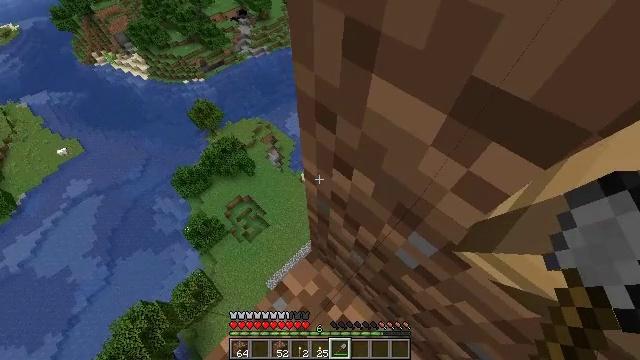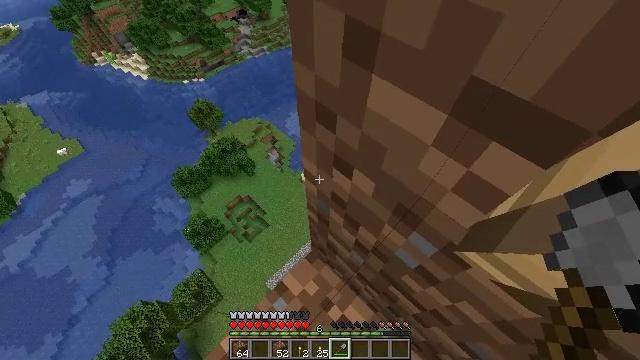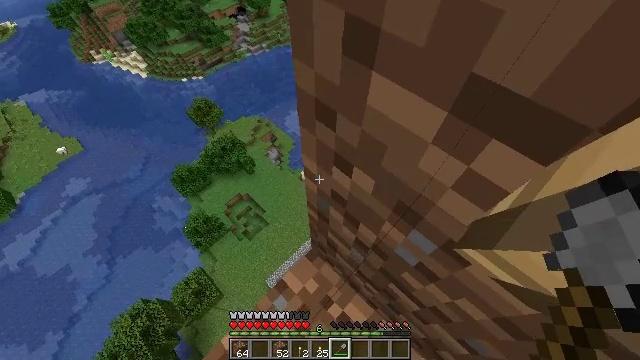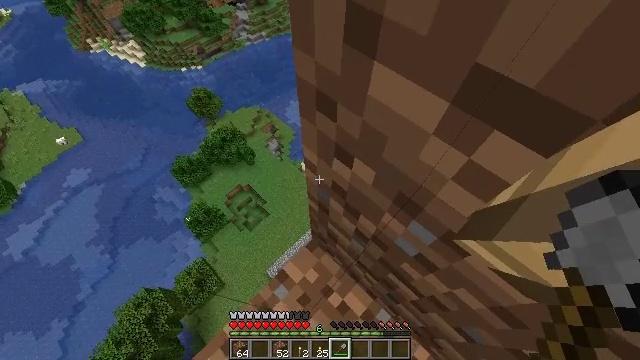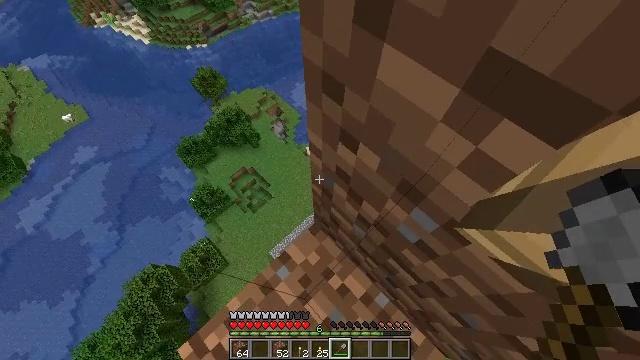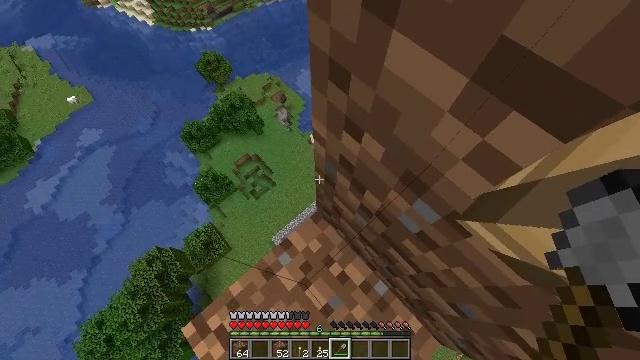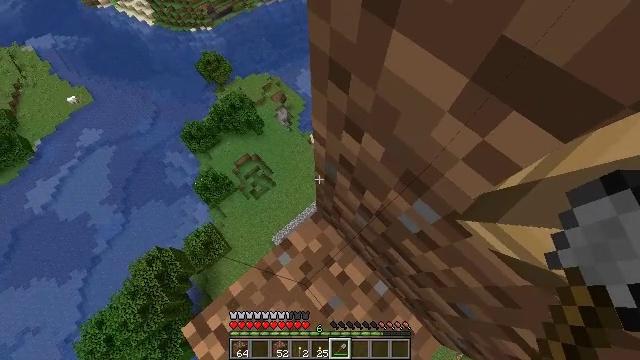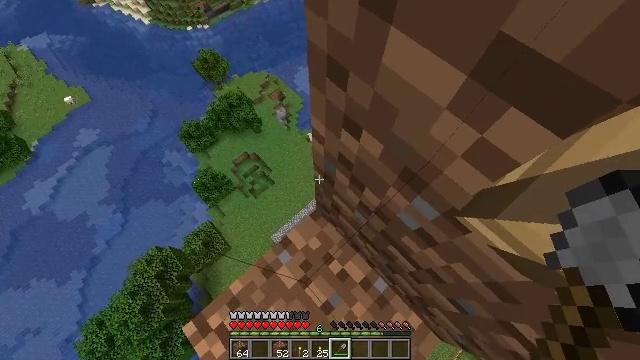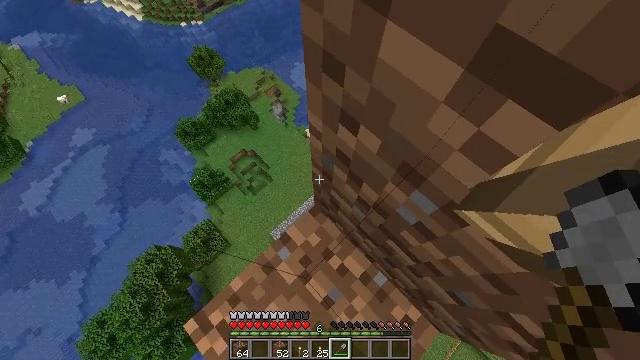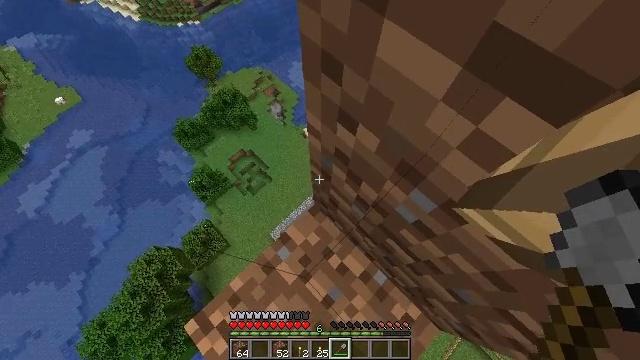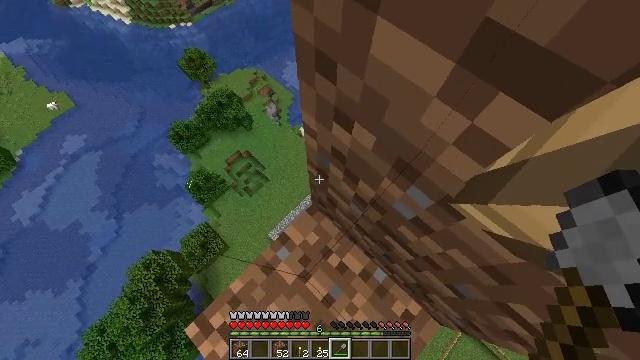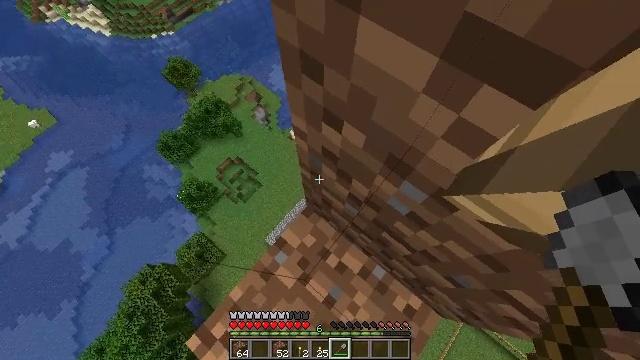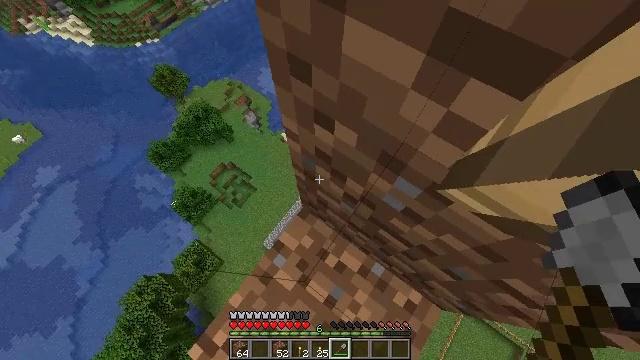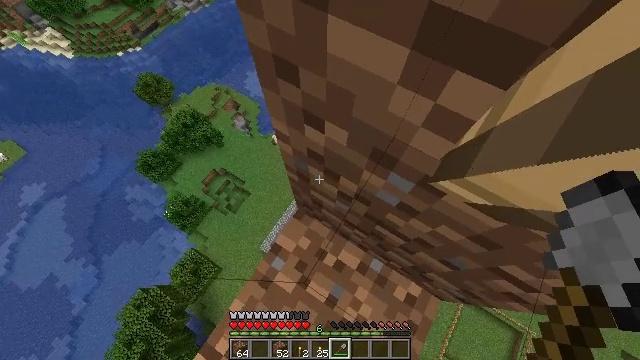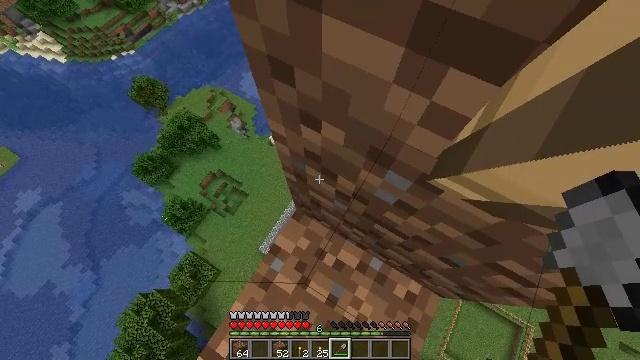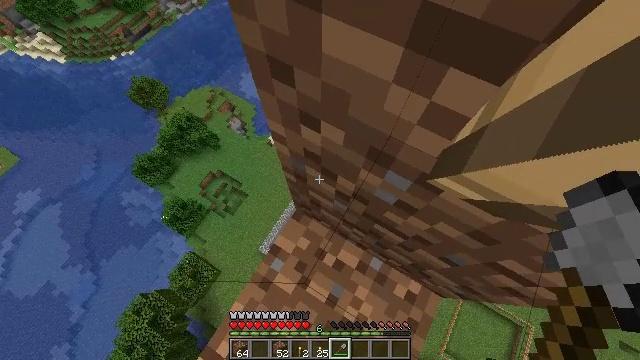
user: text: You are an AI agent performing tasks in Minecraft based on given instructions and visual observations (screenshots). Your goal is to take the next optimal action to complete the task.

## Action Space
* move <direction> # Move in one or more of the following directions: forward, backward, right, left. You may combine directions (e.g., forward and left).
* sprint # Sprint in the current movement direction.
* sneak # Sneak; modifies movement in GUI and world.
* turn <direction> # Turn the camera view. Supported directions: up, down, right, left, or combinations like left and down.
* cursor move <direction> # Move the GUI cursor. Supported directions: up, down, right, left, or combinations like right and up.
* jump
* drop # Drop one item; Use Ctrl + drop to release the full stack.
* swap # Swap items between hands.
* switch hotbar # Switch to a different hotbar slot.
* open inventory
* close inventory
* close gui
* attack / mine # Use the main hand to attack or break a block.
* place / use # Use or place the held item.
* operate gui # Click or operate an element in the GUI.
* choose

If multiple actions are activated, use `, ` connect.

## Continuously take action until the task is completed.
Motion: motion action
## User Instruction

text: Mine the wall torch to remove it.
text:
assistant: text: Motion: no_op
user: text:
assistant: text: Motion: no_op
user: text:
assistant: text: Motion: turn down
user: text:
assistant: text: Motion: turn left and down
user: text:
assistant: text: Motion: turn left and down
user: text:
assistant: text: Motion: no_op
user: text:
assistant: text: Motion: no_op
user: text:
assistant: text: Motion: turn right
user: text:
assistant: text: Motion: no_op
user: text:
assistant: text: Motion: turn right
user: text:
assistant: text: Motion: turn right
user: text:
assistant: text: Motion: turn right
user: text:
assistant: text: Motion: turn right
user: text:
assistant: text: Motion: turn right
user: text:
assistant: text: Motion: no_op
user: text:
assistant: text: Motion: no_op
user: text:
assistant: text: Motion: no_op
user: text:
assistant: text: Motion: no_op
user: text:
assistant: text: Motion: no_op
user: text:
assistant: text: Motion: no_op
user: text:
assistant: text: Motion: no_op
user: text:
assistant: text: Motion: no_op
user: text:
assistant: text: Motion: no_op
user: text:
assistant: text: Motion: turn right
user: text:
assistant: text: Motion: turn right
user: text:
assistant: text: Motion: turn right
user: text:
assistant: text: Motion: no_op
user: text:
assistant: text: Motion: no_op
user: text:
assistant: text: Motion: no_op
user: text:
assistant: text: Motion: no_op